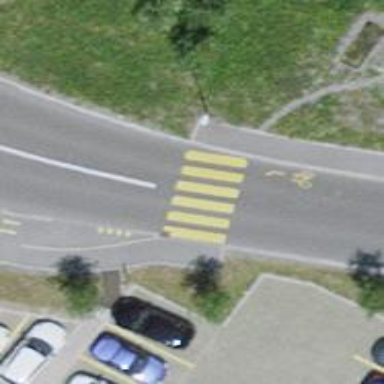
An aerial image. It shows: Uncontrolled zebra crossing on the road.